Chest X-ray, AP view. Patient: 44 years old, sex F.
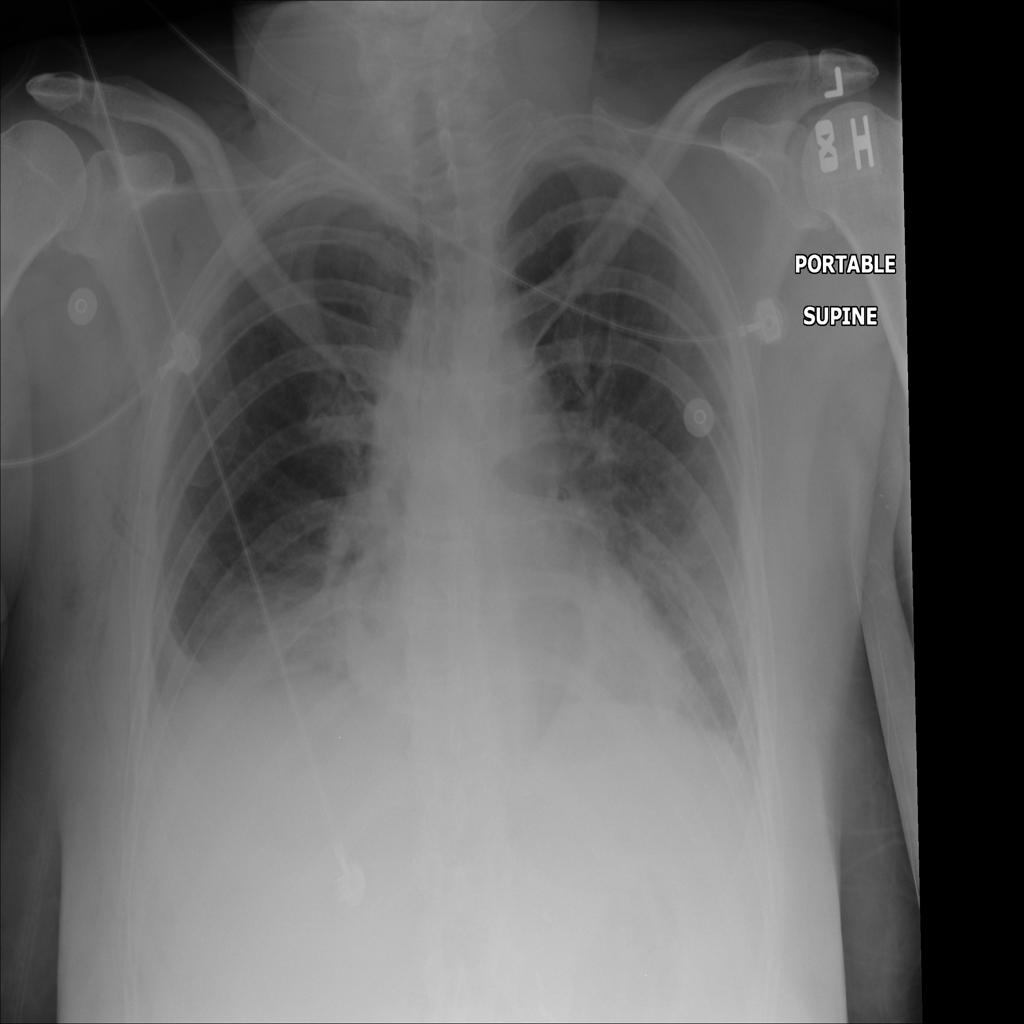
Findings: Atelectasis, Pneumothorax